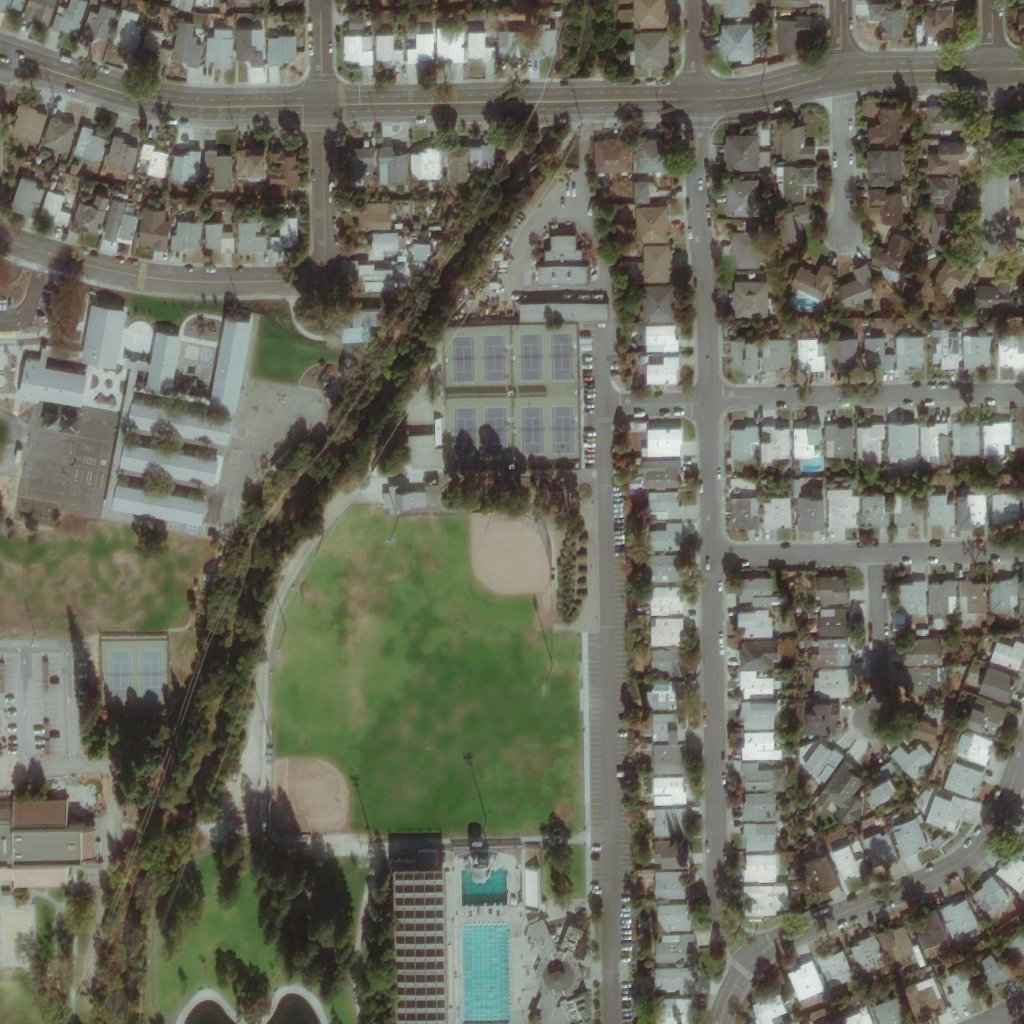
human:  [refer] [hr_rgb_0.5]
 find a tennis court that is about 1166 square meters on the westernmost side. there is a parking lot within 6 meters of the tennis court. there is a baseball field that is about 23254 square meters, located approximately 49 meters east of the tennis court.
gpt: <box>[[9, 62, 16, 69, 0]]</box>

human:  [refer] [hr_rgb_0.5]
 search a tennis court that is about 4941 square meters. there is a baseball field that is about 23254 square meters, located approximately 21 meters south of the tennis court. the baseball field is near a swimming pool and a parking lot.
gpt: <box>[[43, 31, 56, 46, 0]]</box>

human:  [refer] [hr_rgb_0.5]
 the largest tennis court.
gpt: <box>[[43, 31, 56, 46, 0]]</box>

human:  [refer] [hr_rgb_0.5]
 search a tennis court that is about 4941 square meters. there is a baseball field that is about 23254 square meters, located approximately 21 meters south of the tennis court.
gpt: <box>[[43, 31, 56, 46, 0]]</box>